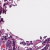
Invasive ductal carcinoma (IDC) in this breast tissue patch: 1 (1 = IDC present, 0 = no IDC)